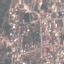
Land use / land cover: Residential